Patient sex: F
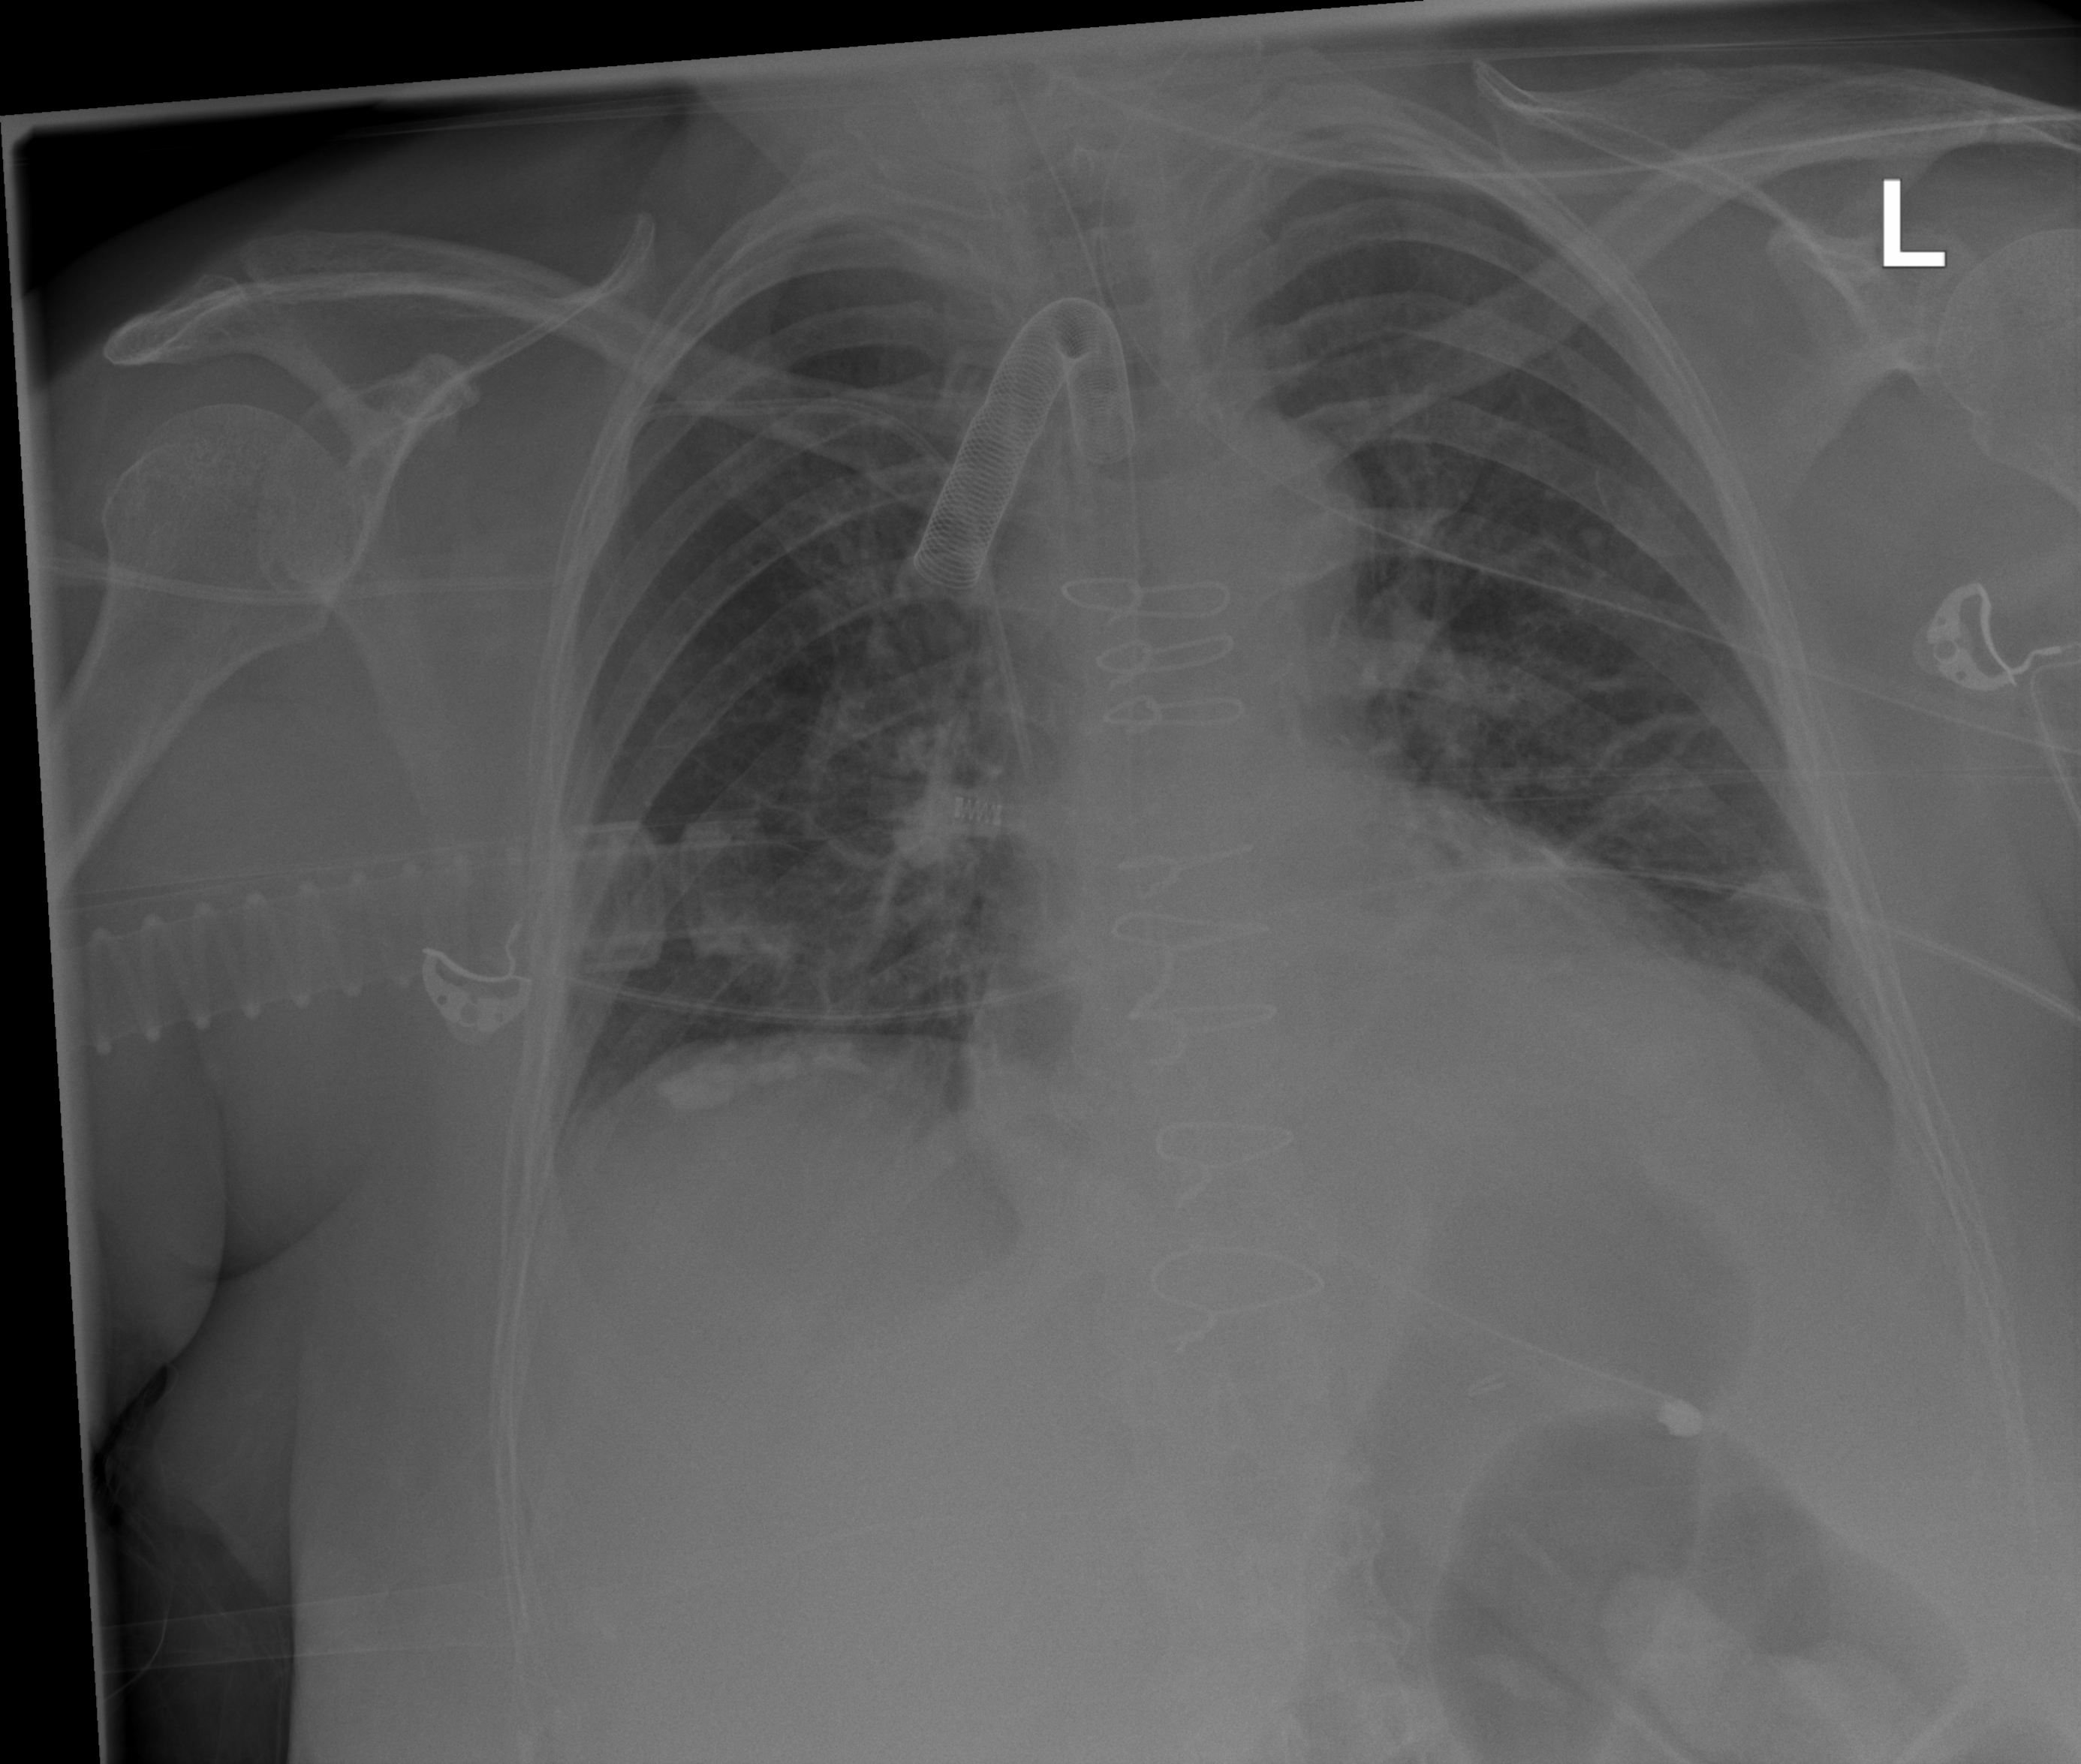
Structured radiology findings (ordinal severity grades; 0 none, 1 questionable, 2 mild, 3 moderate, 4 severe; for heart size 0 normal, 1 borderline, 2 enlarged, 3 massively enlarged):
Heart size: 1
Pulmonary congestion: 1
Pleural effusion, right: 0
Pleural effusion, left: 2
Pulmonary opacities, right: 0
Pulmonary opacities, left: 2
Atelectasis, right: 2
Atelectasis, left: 2